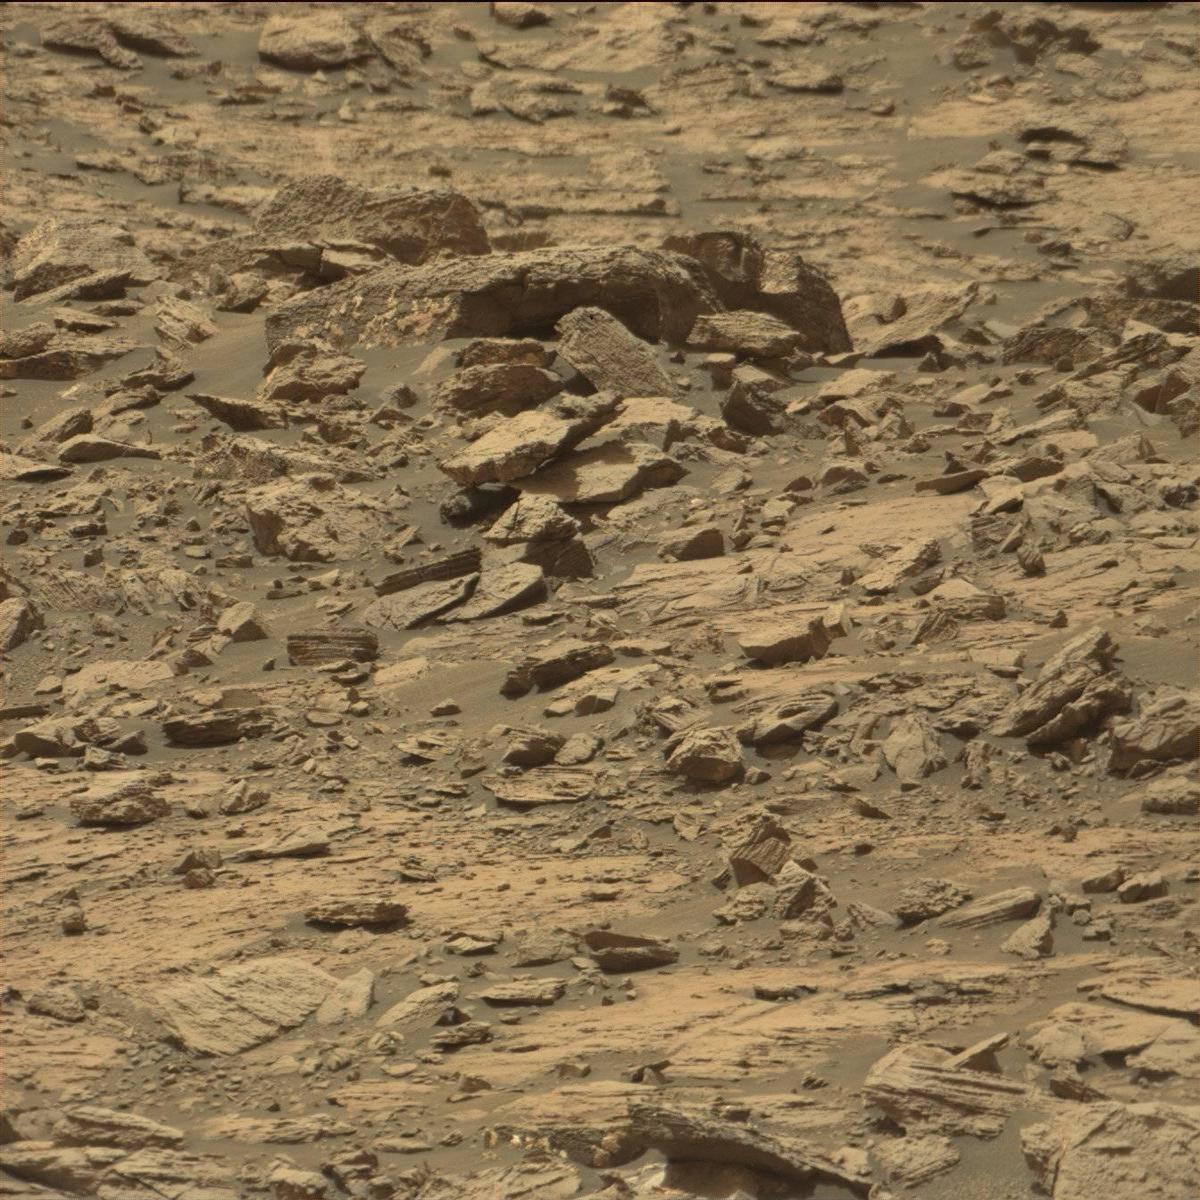
Terrain classes present: Bedrock, Sand / Soil